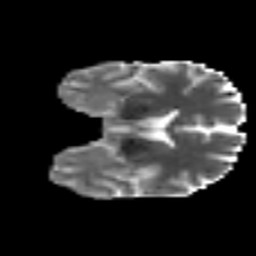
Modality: MD
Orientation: coronal
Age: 37
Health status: ill
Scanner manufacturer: philips
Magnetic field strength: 3 T
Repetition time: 9 s
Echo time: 0.127 s